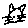
Label: cat